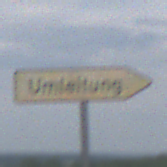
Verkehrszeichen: UmleitungswegweiserRechtsweisend
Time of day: Midday
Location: Outdoor (RoadRail)
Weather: PartlyCloudy
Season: NotSpecified
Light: Natural